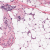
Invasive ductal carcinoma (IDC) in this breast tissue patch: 1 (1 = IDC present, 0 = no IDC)